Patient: sex F, age 67
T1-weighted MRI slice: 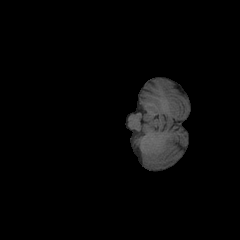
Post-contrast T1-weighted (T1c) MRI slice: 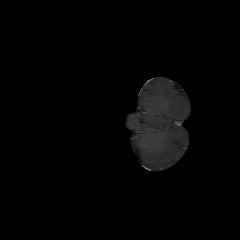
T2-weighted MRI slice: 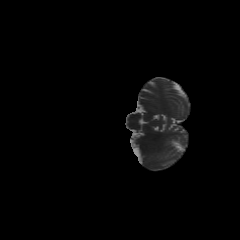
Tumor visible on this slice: no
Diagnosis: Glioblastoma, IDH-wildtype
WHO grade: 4